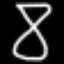
Label: hourglass